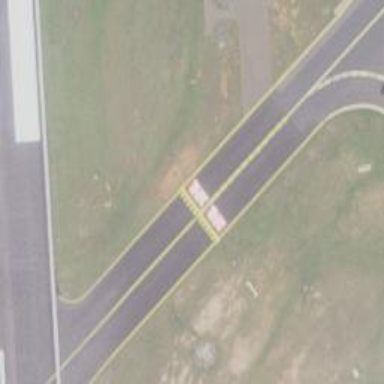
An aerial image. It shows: View of taxiway at the airport.